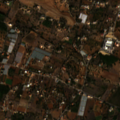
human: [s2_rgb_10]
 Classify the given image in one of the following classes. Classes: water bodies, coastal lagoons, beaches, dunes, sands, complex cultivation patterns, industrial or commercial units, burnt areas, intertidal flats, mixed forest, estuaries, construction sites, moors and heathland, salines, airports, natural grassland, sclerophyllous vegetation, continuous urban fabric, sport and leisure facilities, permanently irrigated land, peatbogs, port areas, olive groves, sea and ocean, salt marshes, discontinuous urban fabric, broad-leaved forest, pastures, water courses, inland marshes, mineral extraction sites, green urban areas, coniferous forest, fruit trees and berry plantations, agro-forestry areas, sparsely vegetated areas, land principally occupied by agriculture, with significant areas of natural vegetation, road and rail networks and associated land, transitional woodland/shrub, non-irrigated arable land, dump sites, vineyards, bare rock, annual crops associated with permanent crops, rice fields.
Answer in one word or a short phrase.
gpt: annual crops associated with permanent crops, complex cultivation patterns